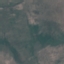
Land use / land cover: HerbaceousVegetation